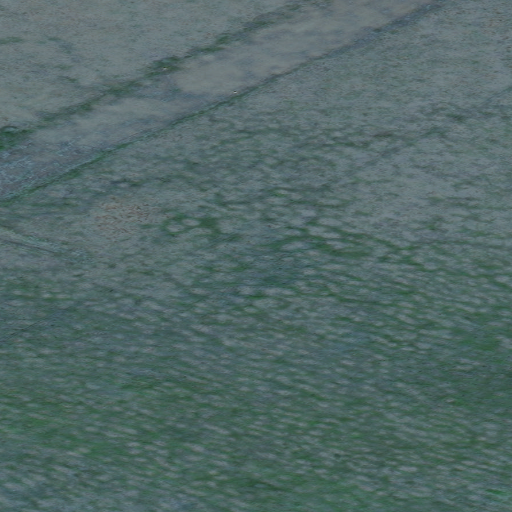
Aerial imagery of mountain in Alaska named Mount Foster containing only unknown